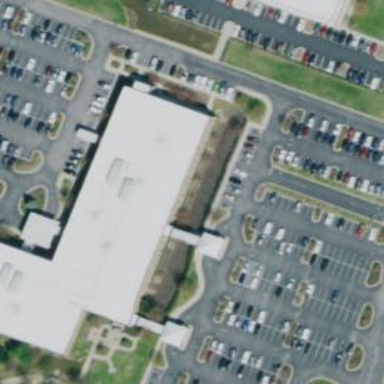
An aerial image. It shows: Healthcare clinic is depicted in the image.